Часть A. Сила натяжения нити (2 балла) Как показано на рисунке, маятник массой $m$ и длиной $l_0$ может колебаться в вертикальной плоскости. Угол, который он образует с вертикалью, равен $\theta$, а смещение груза по окружности равно $x$ (оба числа положительны при отклонении груза вправо). При $|\theta|\ll1$ можно воспользоваться приближениями $\sin\theta\approx\theta$ и $\cos\theta\approx1-\frac{\theta^2}2$. Нить считайте невесомой и нерастяжимой. Ускорение свободного падения равно $g$.
Запишите уравнение движения маятника.
Выразите $x$ через $\theta$. Пусть амплитуда $\theta$ равна $A$, а в момент времени $t=0$ угол $\theta=0$. Найдите $\theta(t)$.
Найдите зависимость кинетической энергии груза от времени $K(t)$.
Найдите зависимость потенциальной энергии груза от времени $U(t)$.
Найдите полную механическую энергию маятника $E=K+U$. Покажите, что она постоянна.
Часть B. Изменение длины маятника (8 баллов) Предположим теперь, что нить в точке подвеса маятника из части $\bf A$ продета через небольшое отверстие, поэтому её длину можно менять. Рассмотрим, как будет меняться амплитуда колебаний при изменении длины маятника.
Натяжение нити $S$ равно сумме центробежной силы и проекции силы тяжести на нить. Покажите, что $S$ можно представить в виде\[S(t)=C_0+C_1\cos(2\omega t),\]где $C_0$, $C_1$ и $\omega$ — положительные постоянные. Выразите $C_0$, $C_1$ и $\omega$ через $m$, $g$, $l_0$ и $A$.
При изменении длины маятника необходимо совершить работу. Пусть длина маятника меняется со временем по закону $l(t)$. Найдите, какая для этого нужна мощность. Выразите ответ через $l(t)$ и $S(t)$. В общем случае при изменении длины нити сила натяжения $S(t)$ отличается от полученной в $\bf A6$. Однако, поскольку в дальнейшем мы будем считать, что $l$ меняется со временем медленно, уравнение из $\bf A6$ можно считать справедливым. Рассмотрим сначала случай, когда скорость относительного изменения $l$ со временем много меньше $\omega$. Для нахождения работы в этом случае можно пренебречь быстро меняющимся членом в уравнении из $\bf A6$.
Найдите работу $\Delta W$, которую необходимо совершить при увеличении длины маятника на $\Delta l$. При изменении длины нити на $\Delta l$ точка отсчёта потенциальной энергии также смещается вниз на $\Delta l$. Таким образом, определённая в $\bf A5$ энергия маятника должна измениться на $\Delta E$, определённое с учётом изменения нулевого уровня энергии как:\[\Delta E=\Delta W-(-mg\Delta l)=\Delta W+mg\Delta l.\]
При изменении длины нити период $T$ маятника также изменяется и становится равным $T+\Delta T$. Покажите, что в первом приближении справедливо равенство:\[\frac{\Delta E}E+\frac{\Delta T}T=0.\]При $|\delta|\ll1$ можно пользоваться приближением $(1+\delta)^\alpha\approx1+\alpha\delta$. Поскольку в первом приближении изменение произведения энергии маятника на период $(E+\Delta E)(T+\Delta T)-ET$ равно\[ET\left(\frac{\Delta E}E+\frac{\Delta T}T\right)-ET=ET\left(\frac{\Delta E}E+\frac{\Delta T}T\right),\]произведение $ET$ остаётся постоянным.
Как зависит амплитуда маятника $Al$ от $l$ при медленном изменении длины нити? Теперь будем считать, что длина нити меняется по следующему закону:\[l(t)=l_0-a\sin(\Omega t).\]Предполагается, что $0 < a\ll l_0$, а $\Omega$ — величина одного порядка с $\omega$.
Теперь вкладом осциллирующего члена в уравнении из $\bf A6$ уже нельзя пренебречь. Найдите, какую работу нужно совершить над маятником в промежутке времени от $0$ до $t$.
Покажите, что при $\Omega=2\omega$ энергия маятника на больших временах увеличивается прямо пропорционально $t$.
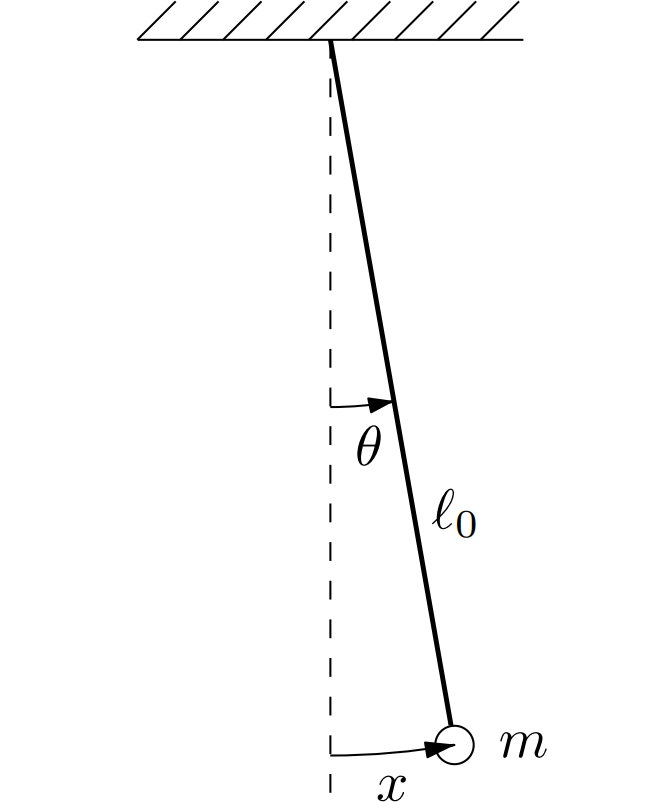
Запишите уравнение движения маятника.
Решение: Момент силы, действующий на маятник:\[M=-mgl_0\sin\theta.\]Закон изменения момента импульса:\[M=I\ddot\theta=ml_0^2\ddot\theta.\]Используя приближение $\sin\theta\approx\theta$, получаем:
Ответ: \[-g\theta=l_0\ddot \theta.\]

Выразите $x$ через $\theta$. Пусть амплитуда $\theta$ равна $A$, а в момент времени $t=0$ угол $\theta=0$. Найдите $\theta(t)$.
Решение: В используемом приближении:\[x=l_0\theta.\]Общее решение уравнения движения маятника:\[\theta(t)=C_1\cos\left(t\sqrt{\frac{g}{l_0}}\right)+C_2\sin\left(t\sqrt{\frac{g}{l_0}}\right).\]Учитывая начальные условия задачи:\[\begin{cases}C_1=0\\\sqrt{C_1^2+C_2^2}=A\end{cases}\implies C_2=\pm A\implies\]
Ответ: \[\theta(t)=\pm A\sin\left(t\sqrt{\frac{g}{l_0}}\right)\]

Найдите зависимость кинетической энергии груза от времени $K(t)$.
Решение: Кинетическая энергия:
Ответ: \[K(t)=\frac{1}{2}mv^2=\frac12 ml^2\dot\theta^2(t)=\frac12mlgA^2\cos^2\left(t\sqrt\frac gl\right)\]

Найдите зависимость потенциальной энергии груза от времени $U(t)$.
Решение: Потенциальная энергия (считаем её равной нулю в положении равновесия маятника):
Ответ: \[U(t)=mgl(1-\cos\theta)\approx \frac12mgl_0\theta^2(t)=\frac12ml_0gA^2\sin^2\left(t\sqrt\frac gl\right)\]

Найдите полную механическую энергию маятника $E=K+U$. Покажите, что она постоянна.
Решение: Полная механическая энергия:\[E=K(t)+U(t)=\frac12mgl_0A^2=\operatorname{const}\]

Натяжение нити $S$ равно сумме центробежной силы и проекции силы тяжести на нить. Покажите, что $S$ можно представить в виде\[S(t)=C_0+C_1\cos(2\omega t),\]где $C_0$, $C_1$ и $\omega$ — положительные постоянные. Выразите $C_0$, $C_1$ и $\omega$ через $m$, $g$, $l_0$ и $A$.
Решение: По условию сила натяжения нити равна:\[S(t)=mg\cos\theta(t)+mv^2/l_0=mg-\frac12 mg\theta(t)^2+ml_0\dot\theta^2(t)=mg-\frac12mgA^2\sin^2(t\sqrt{g/l_0})+ml_0\frac{g}{l_0}A^2\cos^2(t\sqrt{g/l_0}).\]Поскольку $\sin^2(t\sqrt{g/l_0})=(1-\cos(2t\sqrt{g/l_0}))/2$ и $\cos^2(t\sqrt{g/l_0})=(1+\cos(2t\sqrt{g/l_0}))/2$, то:\[S(t)=mg \cdot \left( 1 + \cfrac{A^2}{4} \right)+mg \cdot \cfrac{3}{4}A^2\cos\left(2t\sqrt{g/l_0}\right)\implies\]
Ответ: \[\omega=\sqrt{g/l_0}\]
Ответ: \[C_0=mg \cdot \left( 1 + \cfrac{A^2}{4} \right)\]
Ответ: \[C_1=mg \cdot \cfrac{3}{4}A^2\]

При изменении длины маятника необходимо совершить работу. Пусть длина маятника меняется со временем по закону $l(t)$. Найдите, какая для этого нужна мощность. Выразите ответ через $l(t)$ и $S(t)$.
Решение: Точка приложения силы смещается на величину $-\mathrm dl=-\dot l\,\mathrm dt$ за время $\mathrm dt$. Таким образом, необходимая мощность равна:
Ответ: \[P=-S(t)\dot l(t)\]

Найдите работу $\Delta W$, которую необходимо совершить при увеличении длины маятника на $\Delta l$.
Решение: Поскольку изменение длины нити происходит медленно, мощность можно усреднять по периоду движения маятника. Это значит, что в ответе не останется слагаемого, содержащего косинус, поэтому:
Ответ: \[\Delta W = - \int \limits_{0}^t S(\xi) \dot {l}(\xi) \, \mathrm d\xi= - mg \left (1 + \cfrac{A^2}{4} \right) \cdot \Delta l\]

При изменении длины нити период $T$ маятника также изменяется и становится равным $T+\Delta T$. Покажите, что в первом приближении справедливо равенство:\[\frac{\Delta E}E+\frac{\Delta T}T=0.\]При $|\delta|\ll1$ можно пользоваться приближением $(1+\delta)^\alpha\approx1+\alpha\delta$.
Решение: Найдём относительное изменение периода маятника:\[\frac{\Delta T}{T}=\frac{\Delta\left(2\pi\sqrt{l_0/g}\right)}{2\pi\sqrt{l_0/g}}=\frac{1}{2}\frac{\Delta l_0}{l_0}.\]Найдём теперь относительное изменение энергии. Работа, совершённая на маятником при вытягивании нити:\[\Delta W=-mg\Delta l_0-mg\Delta l_0 A^2/4.\]Здесь следует заметить, что потенциальная энергия маятника отсчитывается от положения равновесия, которое меняется при вытягивании нити. В частности, при смещении нуля потенциальной энергии на $\Delta l_0$ вниз потенциальная энергия маятника должна увеличиться на $mg\Delta l_0$. Таким образом, изменение энергии маятника:\[\Delta E=\Delta W+mg\Delta l_0=-mg\Delta l_0 A^2/4.\]Энергия маятника равна:\[E=\frac12 mgl_0A^2.\]Таким образом, относительное изменение энергии маятника равно:\[\frac{\Delta E}{E}=-\frac12\frac{\Delta l_0}{l_0},\]откуда следует требуемое равенство.

Как зависит амплитуда маятника $Al$ от $l$ при медленном изменении длины нити?
Решение: Из условия следует, что при медленном вытягивании нити постоянной остаётся величина $ET\sim lA^2\cdot \sqrt l=(lA)^2/\sqrt l=\operatorname{const}\implies$
Ответ:

Теперь вкладом осциллирующего члена в уравнении из $\bf A6$ уже нельзя пренебречь. Найдите, какую работу нужно совершить над маятником в промежутке времени от $0$ до $t$.
Решение: «Честно» проинтегрируем мощность:
Ответ: $\Delta W = - \int \limits_{0}^t S(\xi) \dot {l}(\xi) \, \mathrm d\xi= \\= mga \left( 1 + \cfrac{A^2}{4} \right) \cdot \sin \Omega t + \cfrac{3}{8} \cdot \cfrac {mga \Omega A^2}{2\sqrt{\cfrac{g}{l_0}}+\Omega} \cdot \sin \left( 2\sqrt{\cfrac{g}{l_0}}+\Omega \right) t + \cfrac{3}{8} \cdot \cfrac {mga \Omega A^2}{2\sqrt{\cfrac{g}{l_0}}-\Omega} \cdot \sin \left( 2\sqrt{\cfrac{g}{l_0}}-\Omega \right) t$

Покажите, что при $\Omega=2\omega$ энергия маятника на больших временах увеличивается прямо пропорционально $t$.
Решение: При $\Omega =2\omega$ последнее слагаемое будет иметь другой вид, а именно:\[\Delta W = - \int \limits_{0}^t S(\xi) \dot {l}(\xi) \, \mathrm d\xi= \\= mga \left( 1 + \cfrac{A^2}{4} \right) \cdot \sin \left(2\sqrt{\cfrac{g}{l_0}}\right) t + \cfrac{3}{16} {mga A^2} \cdot \sin \left( 4\sqrt{\cfrac{g}{l_0}}\right) t +\cfrac{3}{4}mga A^2\sqrt{\cfrac{g}{l_0}}t.\]На больших временах это слагаемое будет доминировать над всеми остальными, и энергия маятника будет расти прямо пропорционально времени, что и требовалось доказать.
Темы:
T, Механика, Колебания, Адиабатический инвариант, Математический маятник, Параметрические колебания, Японские